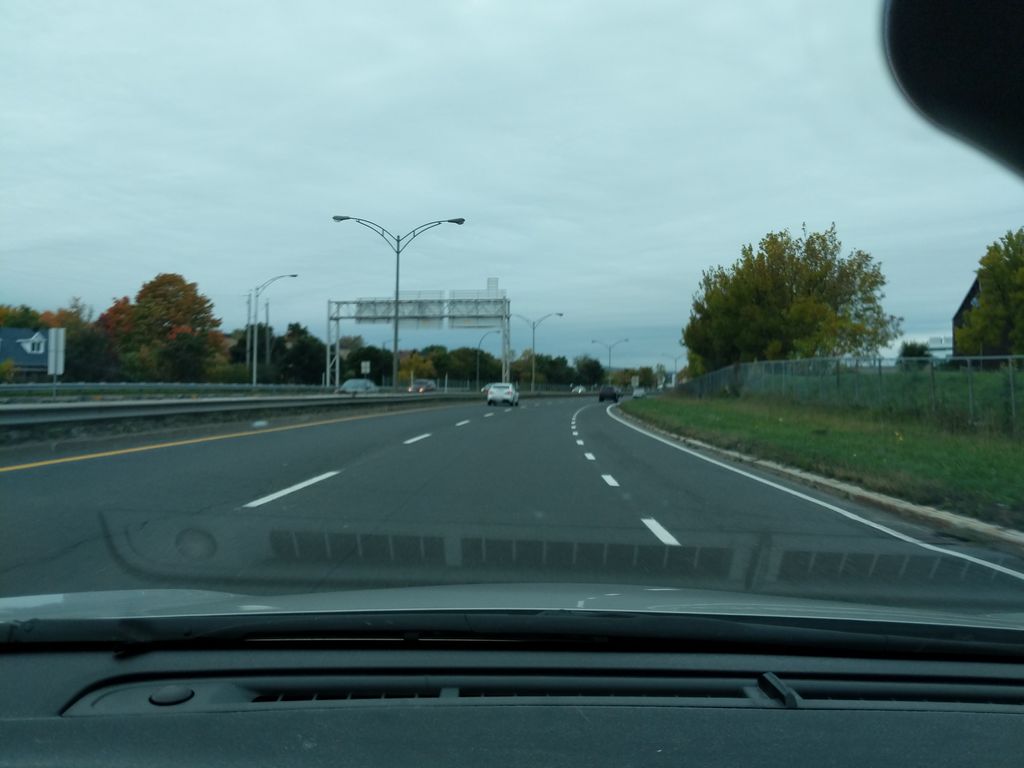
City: quebec_city